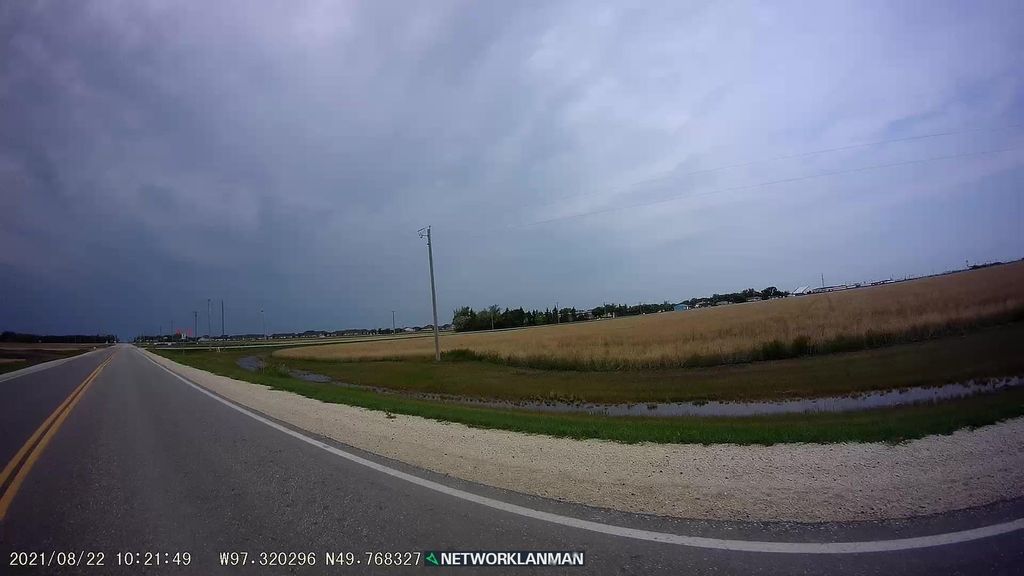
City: winnipeg